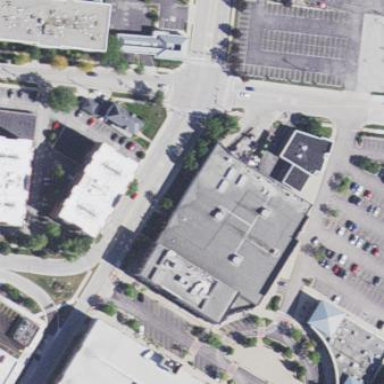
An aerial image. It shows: Retail building housing supermarket.